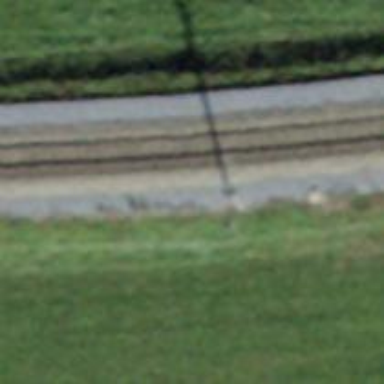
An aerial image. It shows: Power pole.